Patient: sex M, age 55
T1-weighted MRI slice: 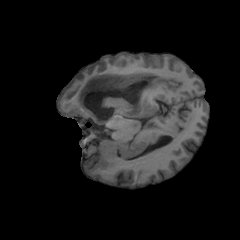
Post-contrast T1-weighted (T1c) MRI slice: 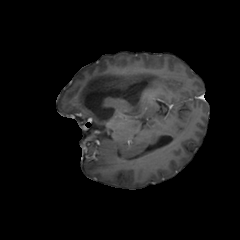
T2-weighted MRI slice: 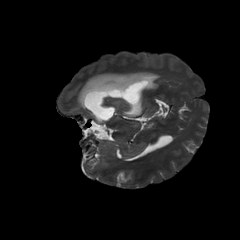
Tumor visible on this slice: yes
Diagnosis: Glioblastoma, IDH-wildtype
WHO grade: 4